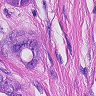
Metastatic tissue present: yes